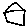
Label: house